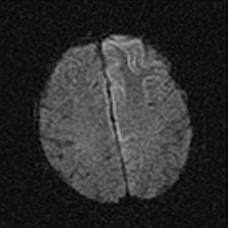
Label: notumor